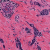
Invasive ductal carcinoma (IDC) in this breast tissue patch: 0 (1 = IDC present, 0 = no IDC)